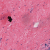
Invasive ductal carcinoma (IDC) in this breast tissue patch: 0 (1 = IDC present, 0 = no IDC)